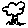
Label: tree